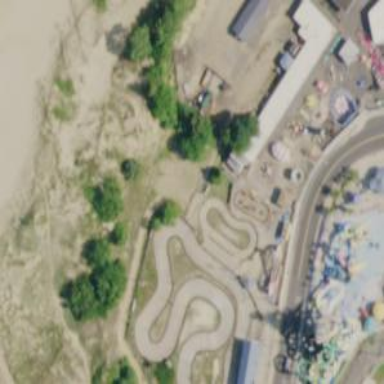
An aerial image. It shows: Karting raceway with concrete surface.